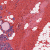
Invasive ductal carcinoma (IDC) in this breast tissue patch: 0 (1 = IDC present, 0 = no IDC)